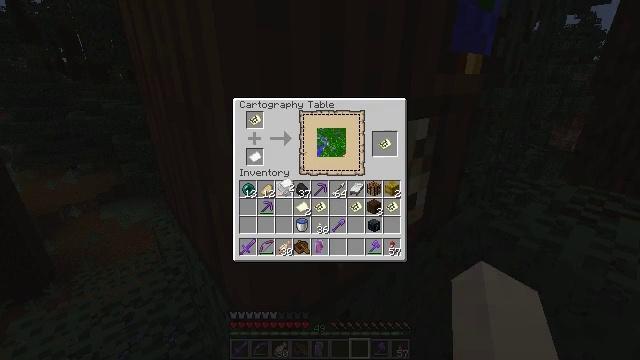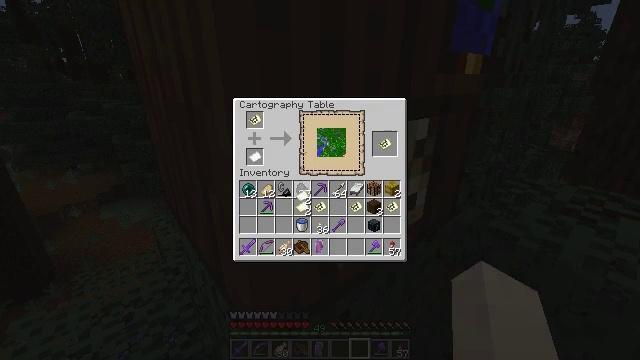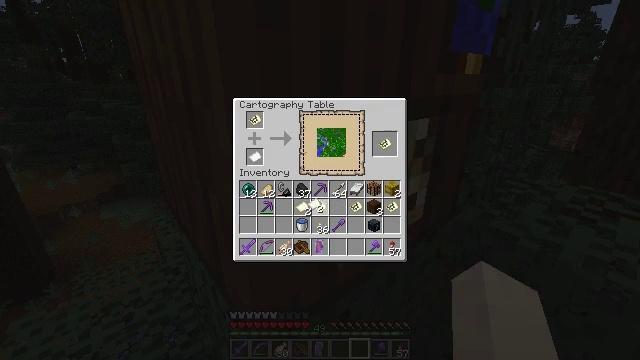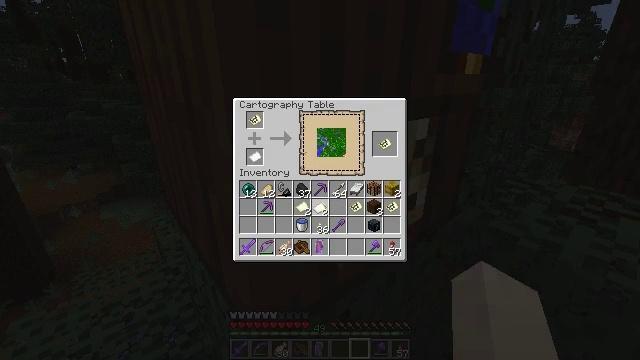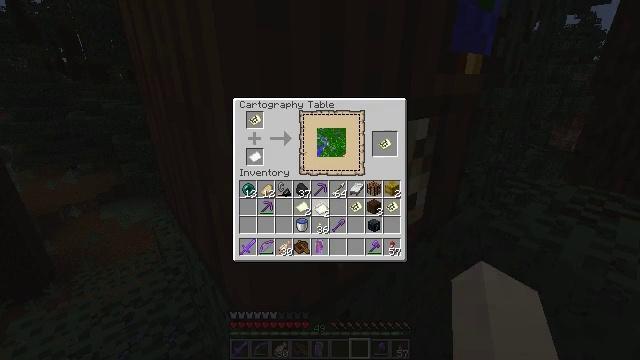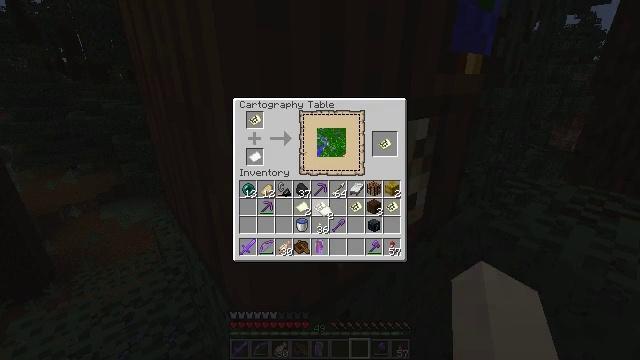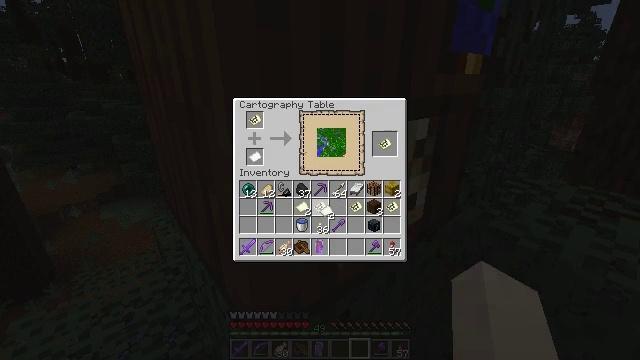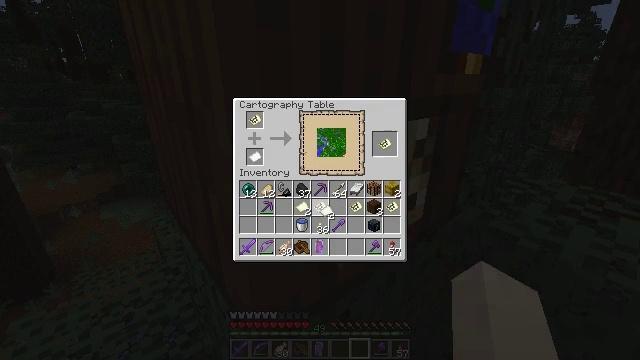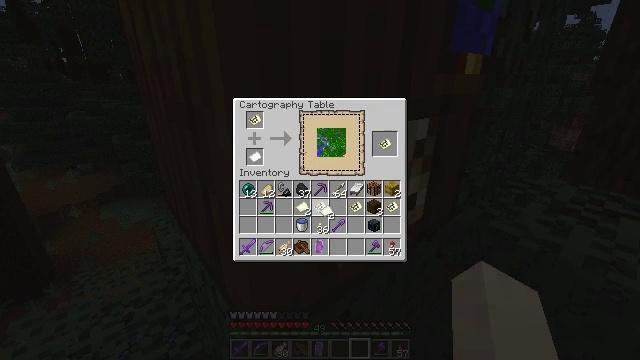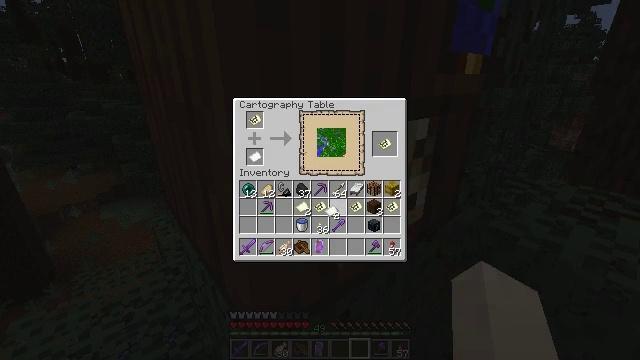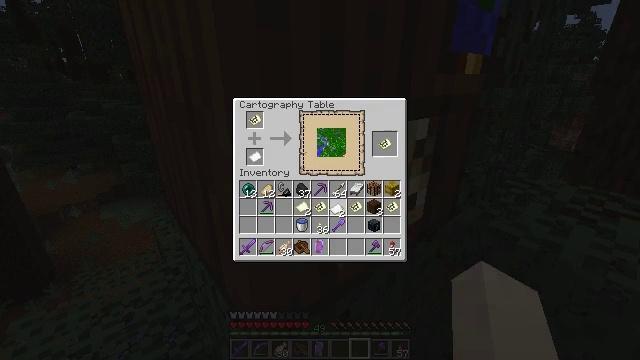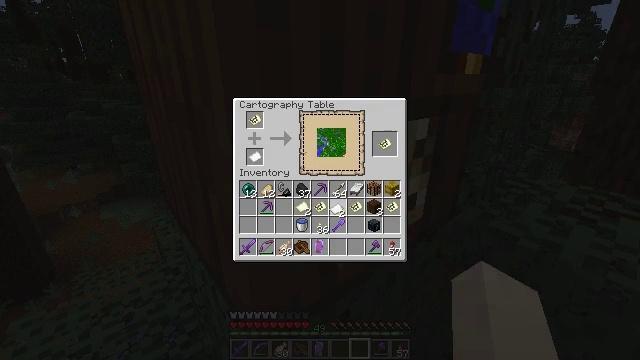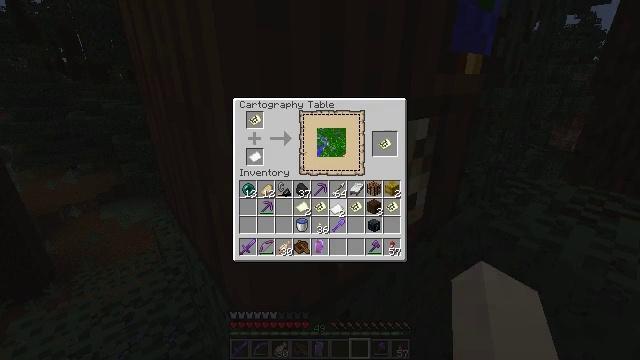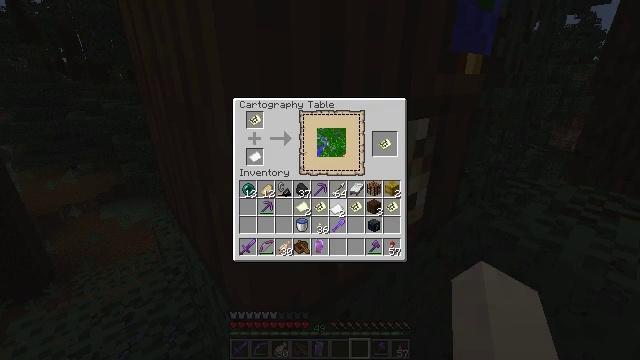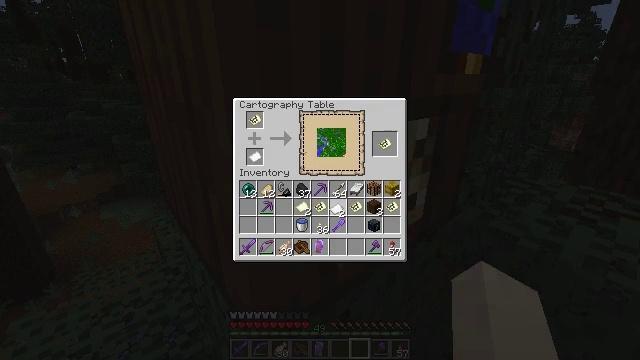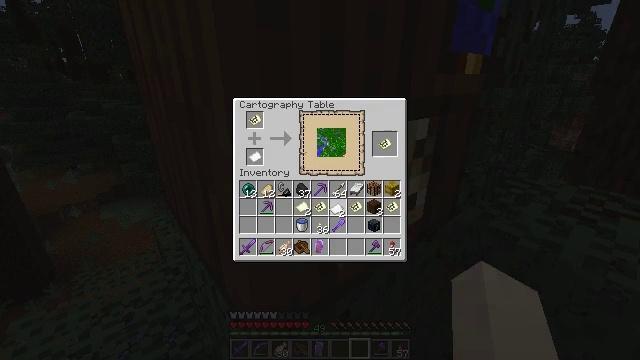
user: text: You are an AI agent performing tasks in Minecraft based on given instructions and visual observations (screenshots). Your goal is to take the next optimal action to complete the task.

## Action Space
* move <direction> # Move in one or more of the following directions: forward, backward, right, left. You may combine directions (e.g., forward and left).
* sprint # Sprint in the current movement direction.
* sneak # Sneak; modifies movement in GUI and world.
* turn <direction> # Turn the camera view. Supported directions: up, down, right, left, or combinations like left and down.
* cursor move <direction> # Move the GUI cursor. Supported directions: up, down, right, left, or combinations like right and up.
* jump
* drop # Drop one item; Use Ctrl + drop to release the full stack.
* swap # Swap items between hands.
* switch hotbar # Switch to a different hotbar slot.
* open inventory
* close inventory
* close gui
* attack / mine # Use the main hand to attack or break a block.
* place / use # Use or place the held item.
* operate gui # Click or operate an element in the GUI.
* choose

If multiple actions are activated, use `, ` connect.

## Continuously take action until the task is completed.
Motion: motion action
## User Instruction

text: Break the cartography table.
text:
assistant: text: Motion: turn right and down
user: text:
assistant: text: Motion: turn right and down
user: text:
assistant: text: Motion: no_op
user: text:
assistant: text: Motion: no_op
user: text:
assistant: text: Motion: no_op
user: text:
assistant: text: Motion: no_op
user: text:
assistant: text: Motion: no_op
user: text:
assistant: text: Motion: no_op
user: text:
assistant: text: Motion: no_op
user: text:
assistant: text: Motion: no_op
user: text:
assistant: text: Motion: no_op
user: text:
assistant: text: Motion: no_op
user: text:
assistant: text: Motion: no_op
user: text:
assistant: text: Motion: no_op
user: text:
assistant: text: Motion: no_op
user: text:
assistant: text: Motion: no_op
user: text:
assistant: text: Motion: no_op
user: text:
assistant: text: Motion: no_op
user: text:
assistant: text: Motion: no_op
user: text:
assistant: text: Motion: attack / mine
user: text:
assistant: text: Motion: attack / mine
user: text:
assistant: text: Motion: attack / mine
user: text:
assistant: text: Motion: no_op
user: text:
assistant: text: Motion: no_op
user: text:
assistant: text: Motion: no_op
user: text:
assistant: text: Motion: no_op
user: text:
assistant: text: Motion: no_op
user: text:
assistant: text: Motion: no_op
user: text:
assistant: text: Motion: no_op
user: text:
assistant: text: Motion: no_op